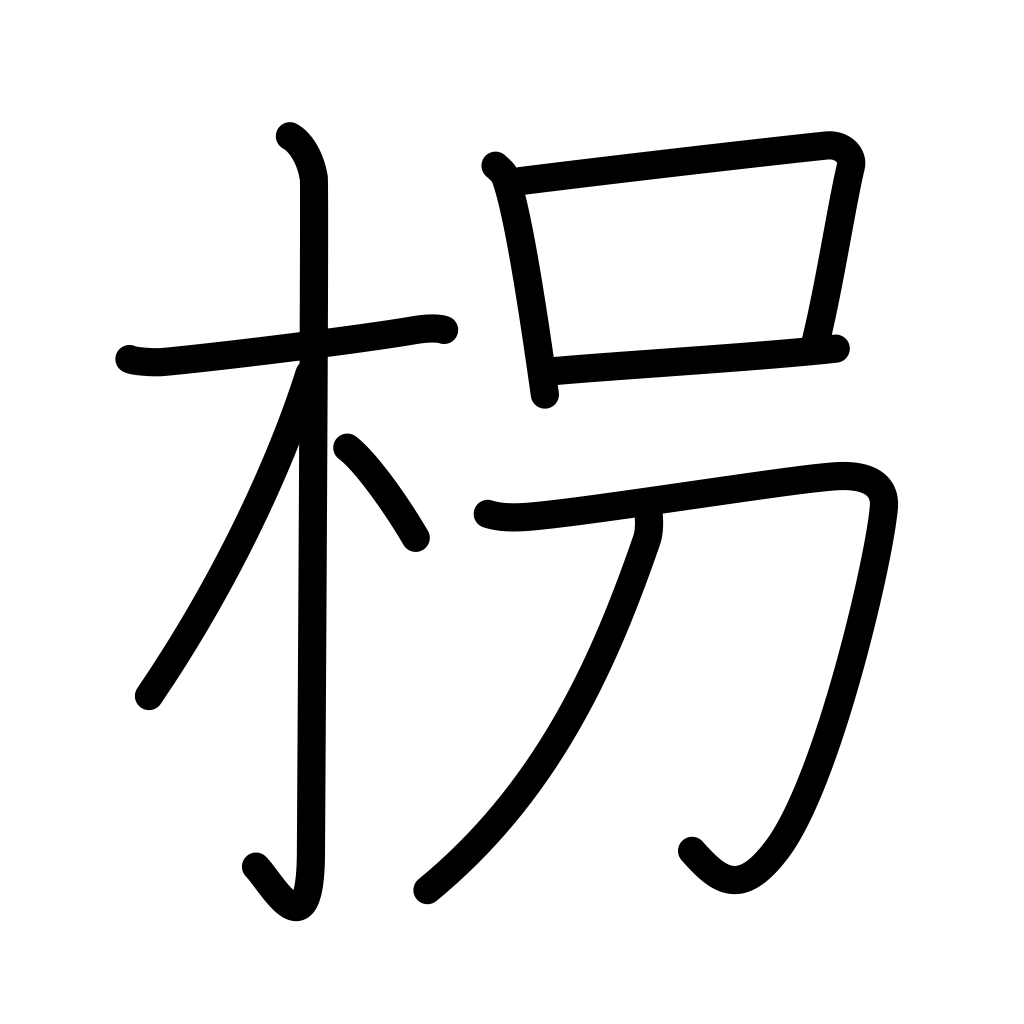
Meaning: cane, walking stick